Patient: sex M, age 29
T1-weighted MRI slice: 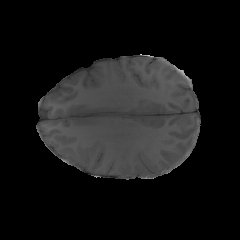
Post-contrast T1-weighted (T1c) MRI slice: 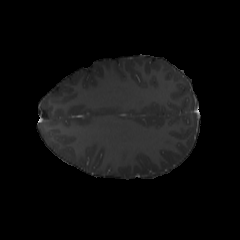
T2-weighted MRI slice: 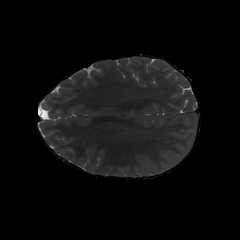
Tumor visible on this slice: no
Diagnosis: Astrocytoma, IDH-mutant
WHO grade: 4